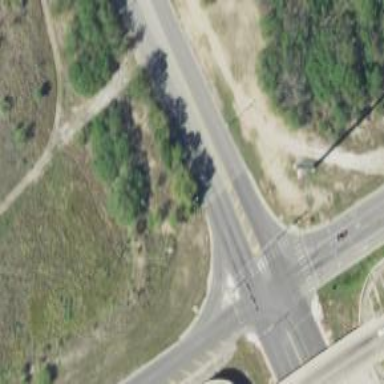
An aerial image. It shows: Secondary road.